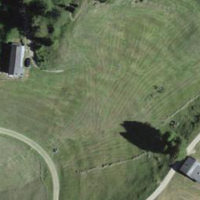
EUNIS habitat code: 26
Species observed at this site:
Ajuga pyramidalis